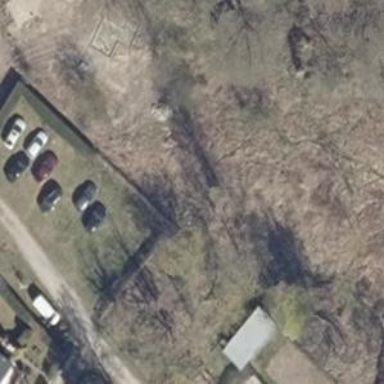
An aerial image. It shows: Parking area.